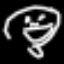
Label: frog